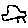
Label: car